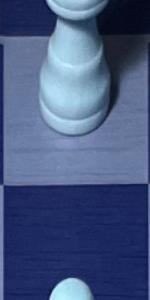
Label: Empty